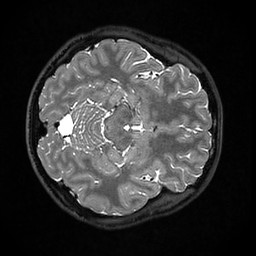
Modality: T2w
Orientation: axial
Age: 24
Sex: male
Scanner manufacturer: ge
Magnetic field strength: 3 T
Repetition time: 3.202 s
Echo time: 0.06656 s